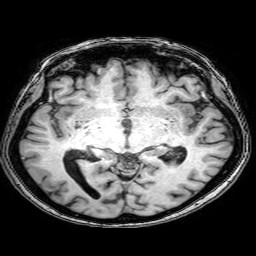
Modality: T1w
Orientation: coronal
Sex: female
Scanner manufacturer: philips
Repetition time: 0.008084 s
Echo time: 0.0037 s